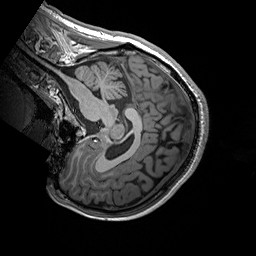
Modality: T1w
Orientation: sagittal
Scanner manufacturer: siemens
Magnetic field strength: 3 T
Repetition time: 2.2 s
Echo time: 0.00244 s